Question: I'm using eclipse on Win 7. I'm also using checkstyle and find that checkstyle is complaining about trailing white space in comments.
I wish to disable this check in checkstyle, not make any modifications to my environment as I wish to share the check style file with other developers in the office an ensure everyone can see the code in the same checkstyle "light" :)
I'm okay with other built in features that would solve this problem. I've tried: 'Ctrl+Shift+F' and 'Ctrl+Alt+C'. Neither of which auto fix the trailing space automatically.

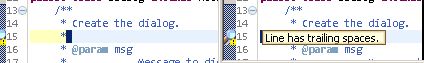
Answer: Found the way to disable it in checkstyle:
Preferences -> CheckStyle -> Regexp -> RegexpSingleLine (Disable)